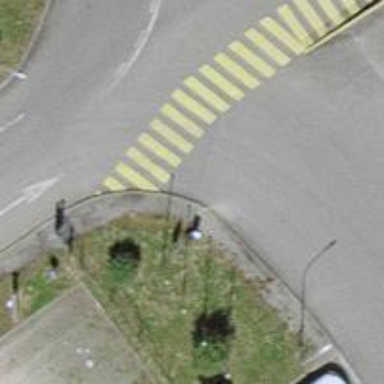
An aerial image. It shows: Uncontrolled zebra crossing.